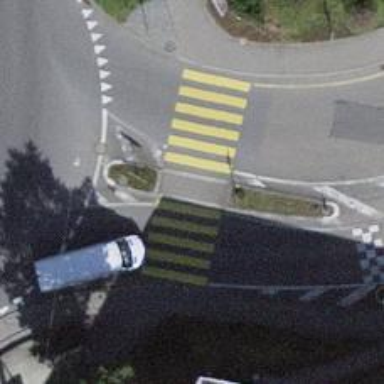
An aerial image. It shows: Footway located on traffic island.